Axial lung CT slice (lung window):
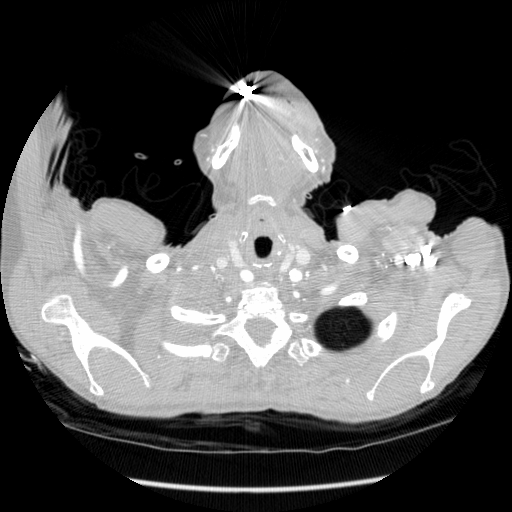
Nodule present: no